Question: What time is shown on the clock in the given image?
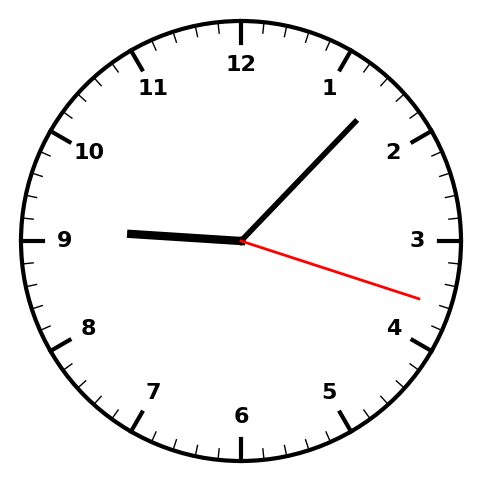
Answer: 09:07:18